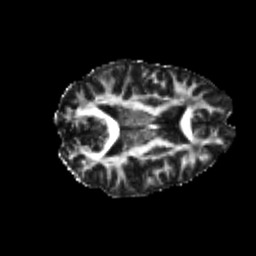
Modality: FA
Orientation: axial
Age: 24
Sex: female
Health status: healthy
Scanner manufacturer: philips
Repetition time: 7.389 s
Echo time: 0.08599 s